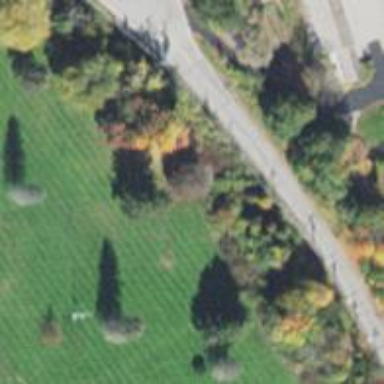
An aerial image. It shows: Row of trees in natural setting.